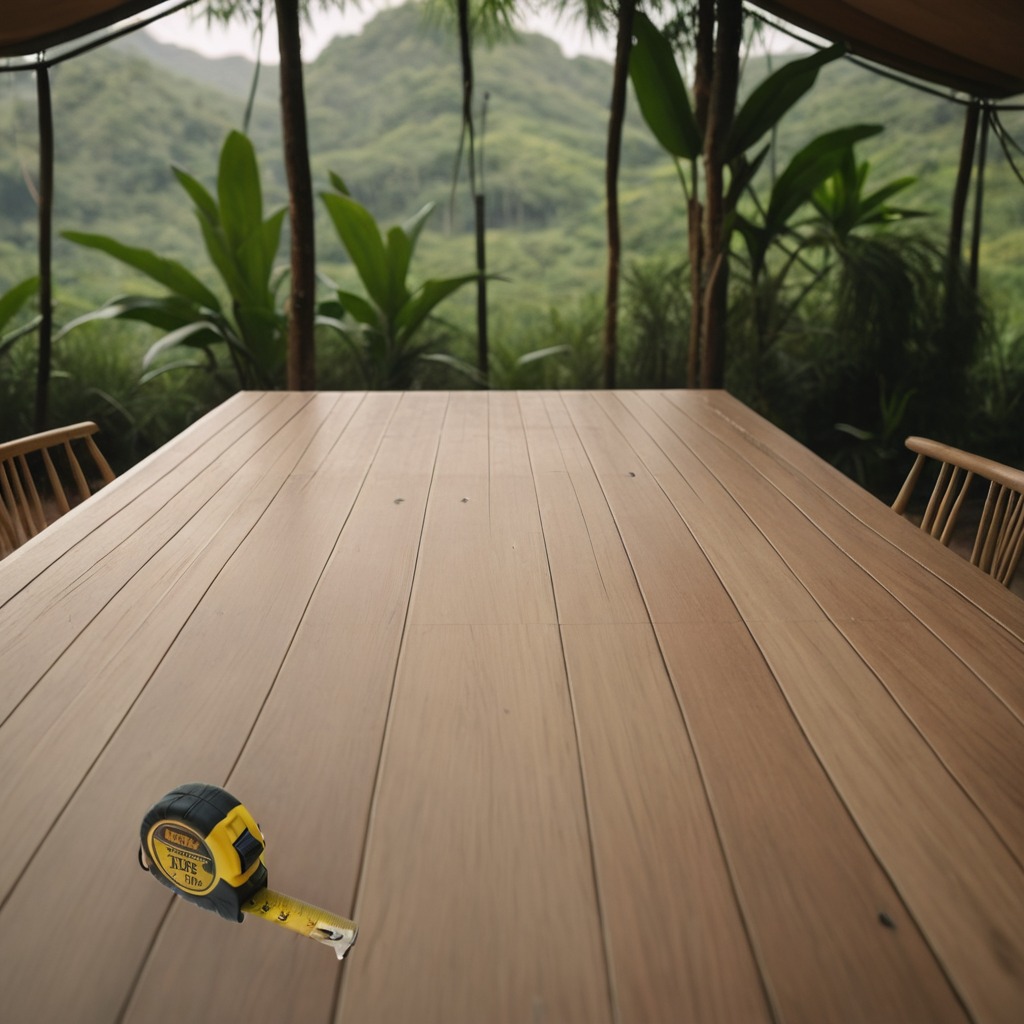
A measuring tape is lying on a wooden table inside a jungle field workshop tent.